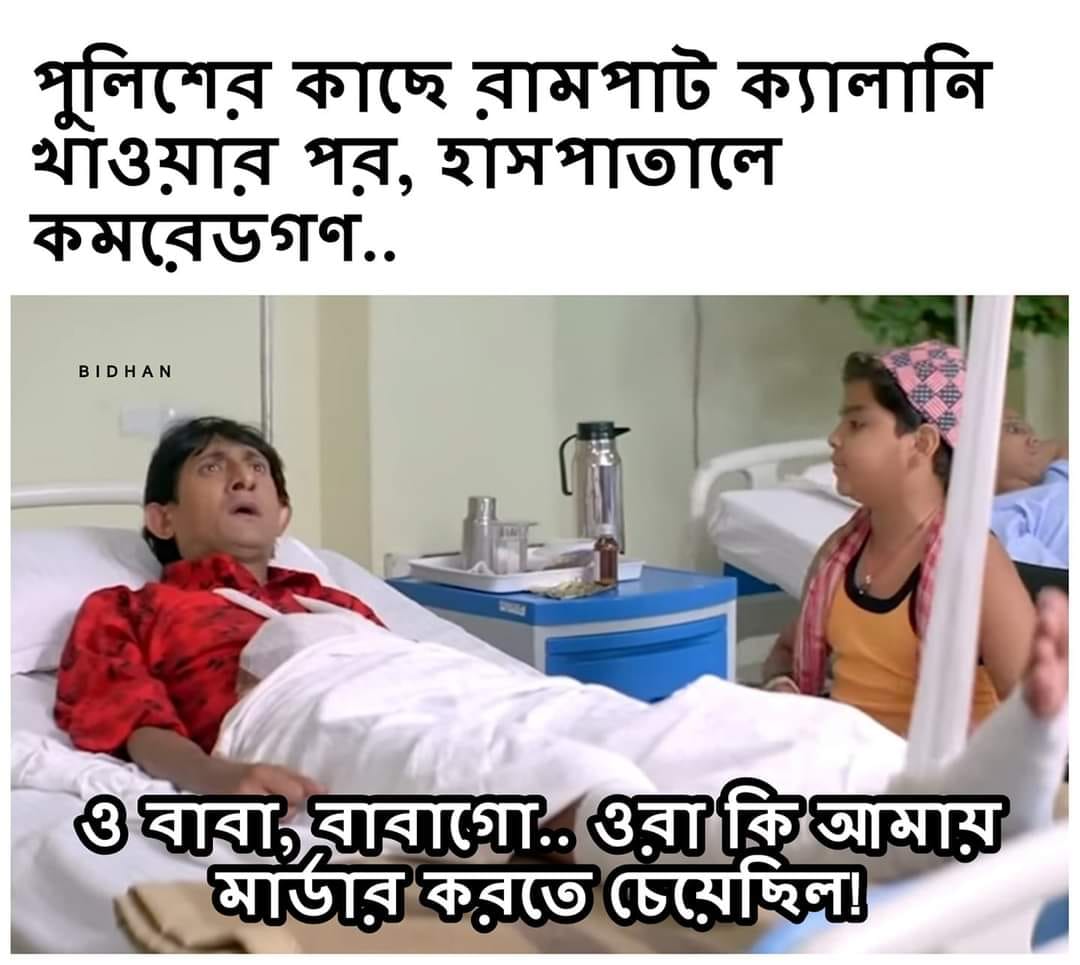
Caption: পুলিশের কাছে রামপাট ক্যালানি খাওয়ার পর , হাসপাতালে কমরেডগন ...    ও বাবা , বাবাগো ... ওরা কি আমায় মার্ডার করতে চেয়েছিল !
Label: non-hate